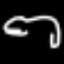
Label: frog